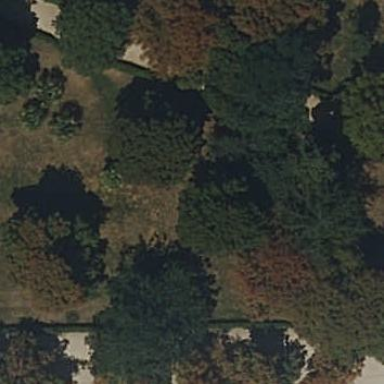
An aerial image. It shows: Garden that is leisure land.